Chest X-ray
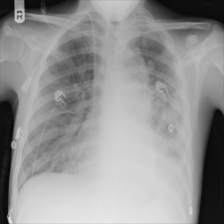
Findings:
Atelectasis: negative
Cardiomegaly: negative
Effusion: negative
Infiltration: negative
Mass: negative
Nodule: negative
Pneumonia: negative
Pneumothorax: negative
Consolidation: negative
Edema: negative
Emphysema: negative
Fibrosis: negative
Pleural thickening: negative
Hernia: negative